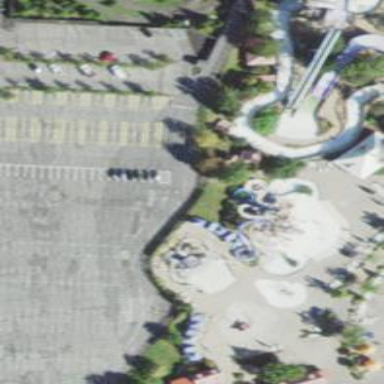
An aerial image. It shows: Water slide attraction.